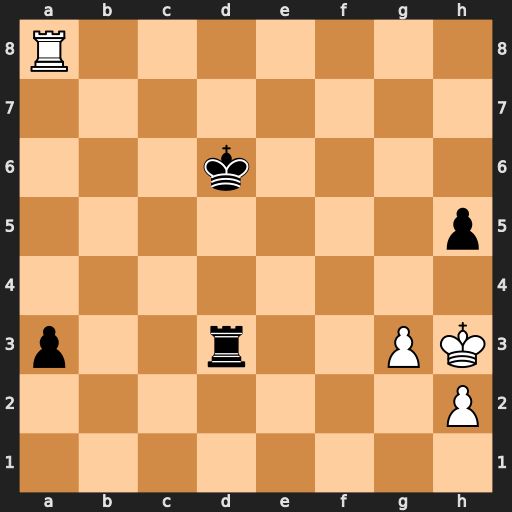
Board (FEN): R7/8/3k4/7p/8/p2r2PK/7P/8
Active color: w
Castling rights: -
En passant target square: -
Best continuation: Rd8+ Kc5 Rxd3